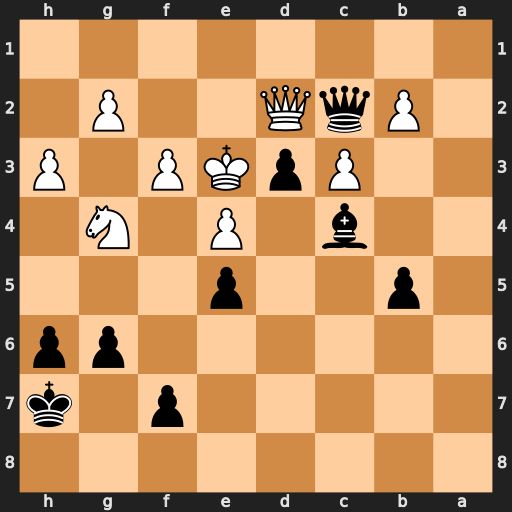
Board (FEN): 8/5p1k/6pp/1p2p3/2b1P1N1/2PpKP1P/1PqQ2P1/8
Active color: b
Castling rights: -
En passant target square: -
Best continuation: f5 Qxc2 dxc2 Nf6+ Kg7